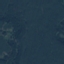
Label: Forest